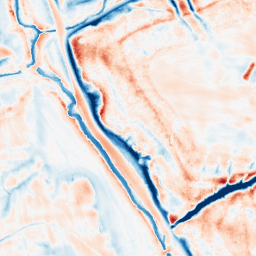
Category: trend_removal
Decomposition family: local_polynomial
Decomposition parameters: window_size: 21
degree: 1
Upsampling method: bicubic
Upsampling parameters: scale: 4
Upsampling scale: 4